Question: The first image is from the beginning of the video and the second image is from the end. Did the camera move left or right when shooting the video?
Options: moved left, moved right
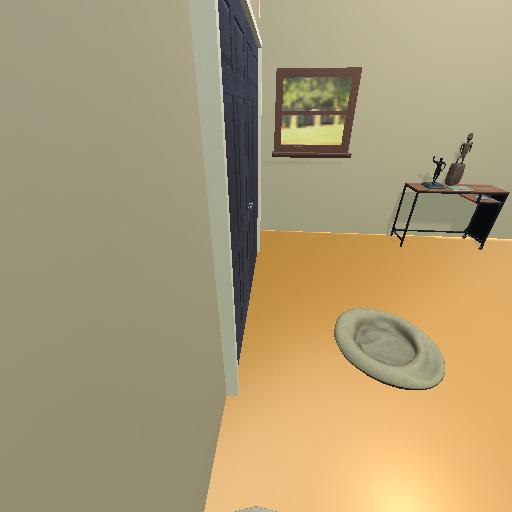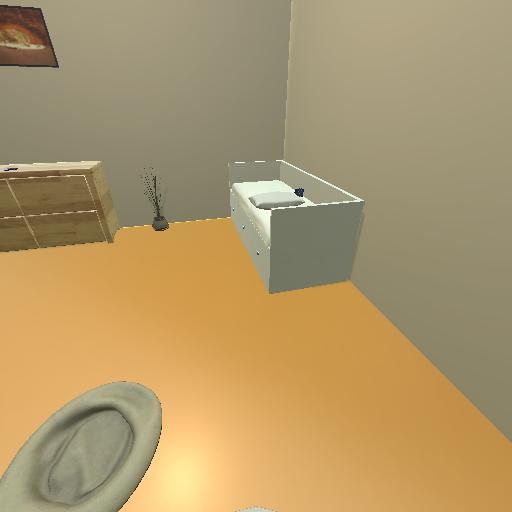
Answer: moved left